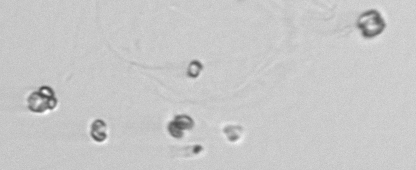
Label: Thalassiosira_sp_aff_mala